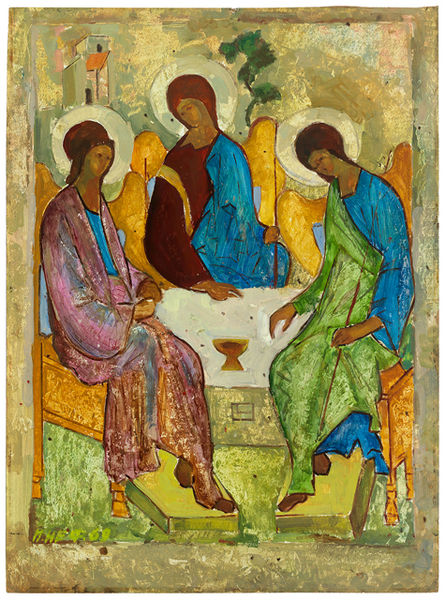
Titel: The Trinity of Andrei Rublev, The Trinity of Andrei Rublev
Künstler: Boris Penson
Standort: Amherst (Massachusetts, USA)
Institution: Mead Art Museum, Amherst College
Schlagwörter: blau, grün, blue, chair, church, cloaks, hands, men, people, red, religious, robes, steps, stool, white, women, chairs, frauen, gold, green, hair, interior, meeting, modern, painting, room, seated, sit, sitting, table, yellow, bed, pink, brown, wine, wood, sad, angel, angels, tree, head, hills, house, feet, grass, frame, color, purple, fabric, saint, step, wings, drapery, baum, feast, haus, arms, toga, jesus, prayer, colorful, colors, religion, cloth, finger, god, book, christ, cup, colour, pointing, christian, heilige, altar, saints, gesture, togas, round, staff, wing, stock, modern art, trinity, russian, orthodox, tisch, halo, icon, holy, holly, tomb, chalice, divine, eucharist, dinner, goblet, supper, nuns, halos, nimbus, heiligenschein, panel, last supper, visitation, thrones, disciples, st. john, teal, winds, siting, ikone, sitzen, abendmahl, pinl, kelch, rubeljev, foot rest, foot stool, emaus, rublew, communion, m.hfofor, holy communion, puple, aingels, grail, archangels, ion, three marys, holy'